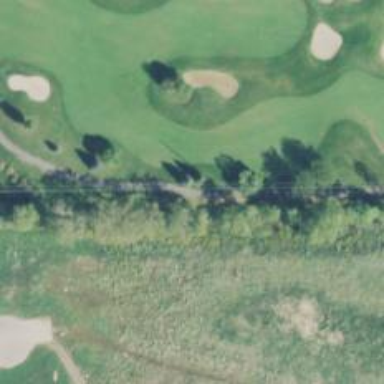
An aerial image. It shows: Path for both roads and golfers.